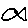
Label: fish